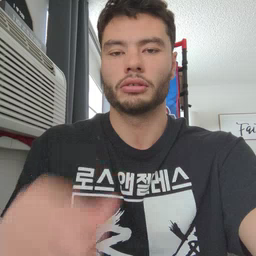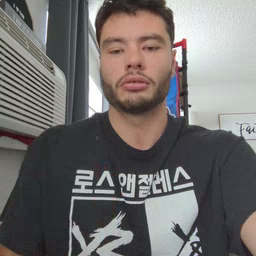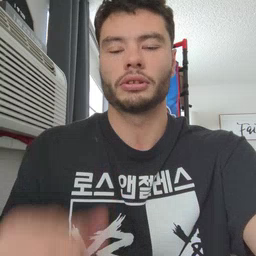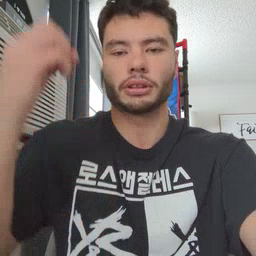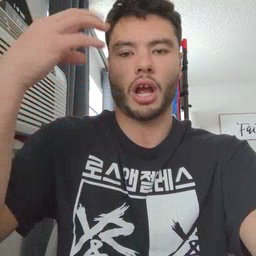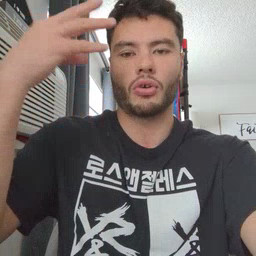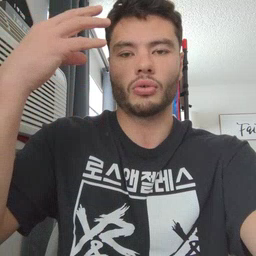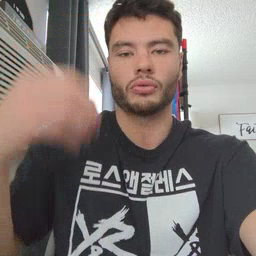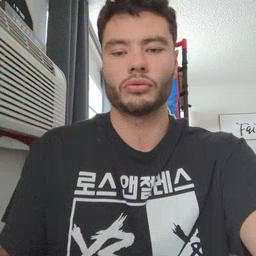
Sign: shower